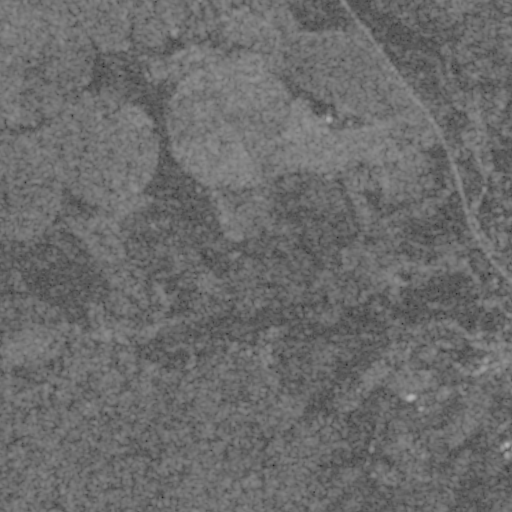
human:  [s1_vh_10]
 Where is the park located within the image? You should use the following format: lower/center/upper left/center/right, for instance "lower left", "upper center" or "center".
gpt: The park is located in the lower right of the image.
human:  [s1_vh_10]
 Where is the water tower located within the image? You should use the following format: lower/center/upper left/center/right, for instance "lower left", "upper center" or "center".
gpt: The water tower is located in the lower right of the image.
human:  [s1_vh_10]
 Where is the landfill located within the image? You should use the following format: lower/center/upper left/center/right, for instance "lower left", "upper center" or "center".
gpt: There is no landfill in the image.

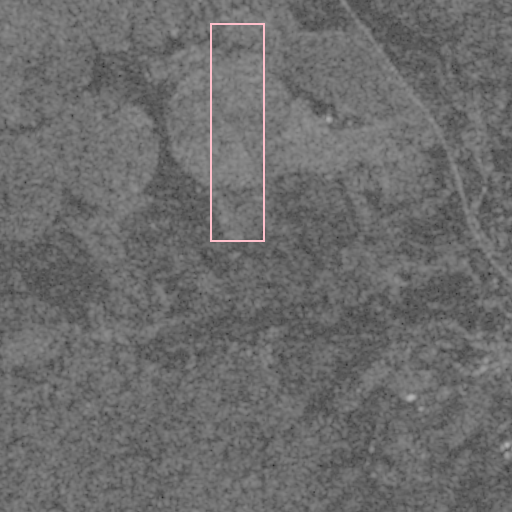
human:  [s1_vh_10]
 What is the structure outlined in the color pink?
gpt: There is no pink outline.
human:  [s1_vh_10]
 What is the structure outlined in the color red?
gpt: There is no structure outlined in red.